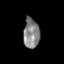
Tissue: prostate
Cell type: Epithelial cells
Senescence score: 0.2569
Nuclear area (px): 472
Mean DAPI intensity: 131.744